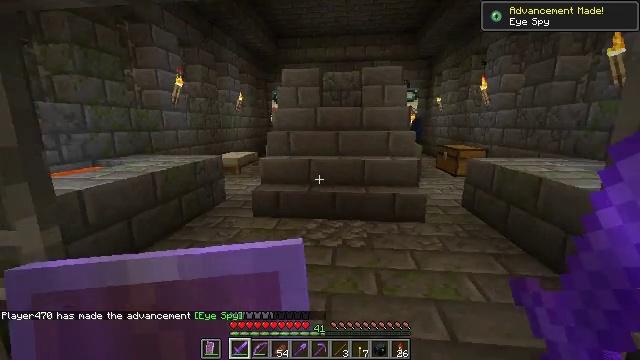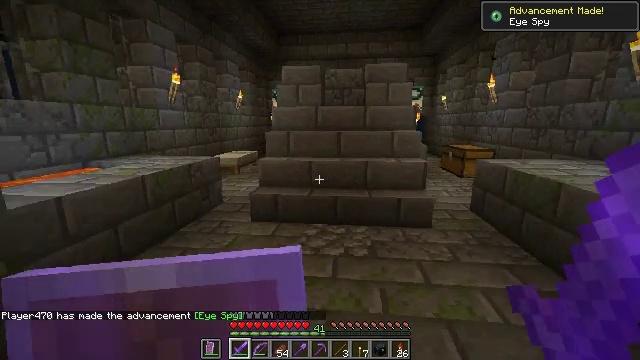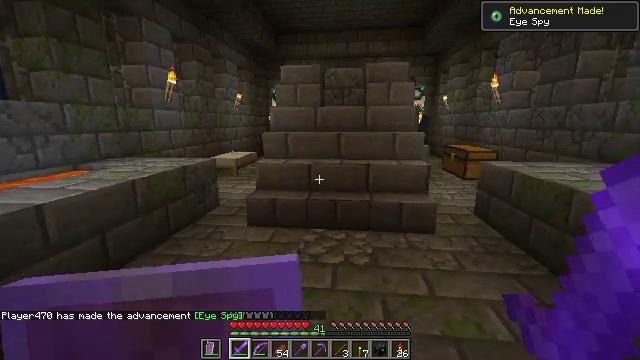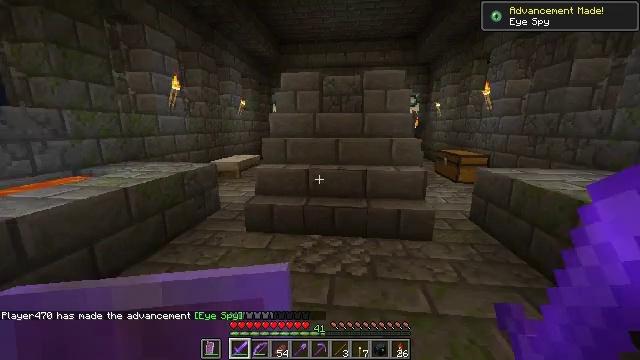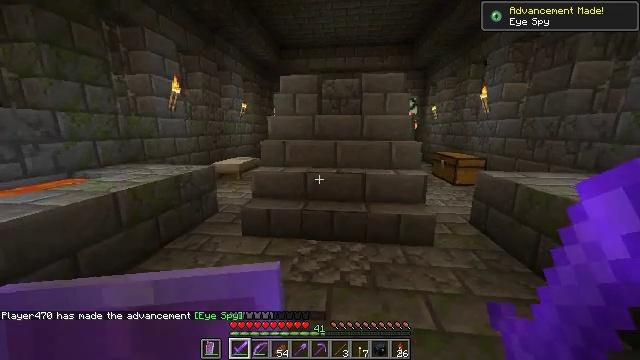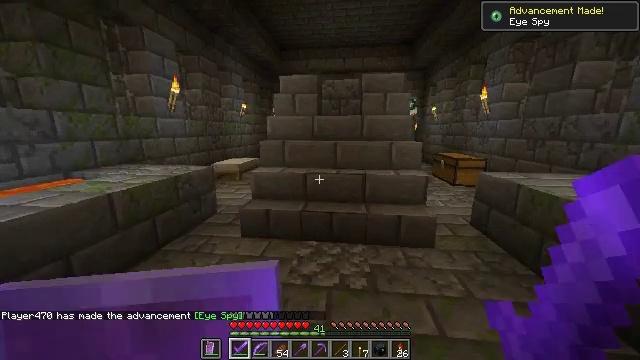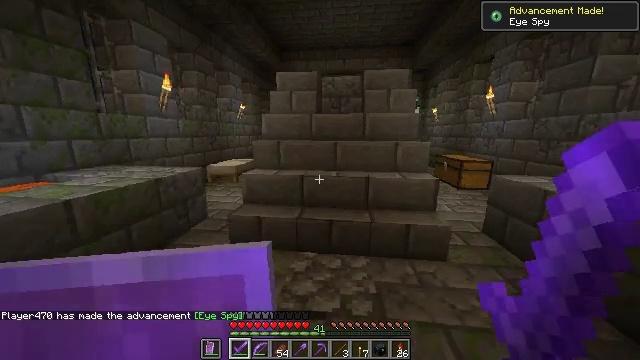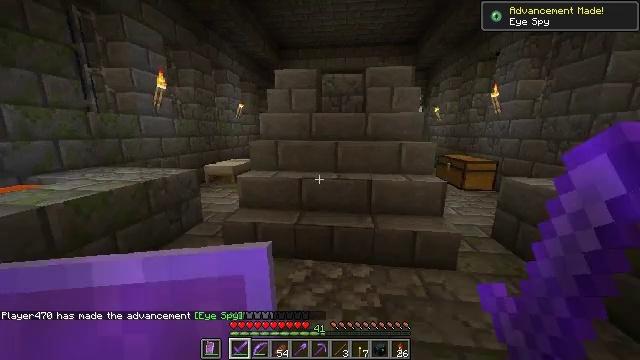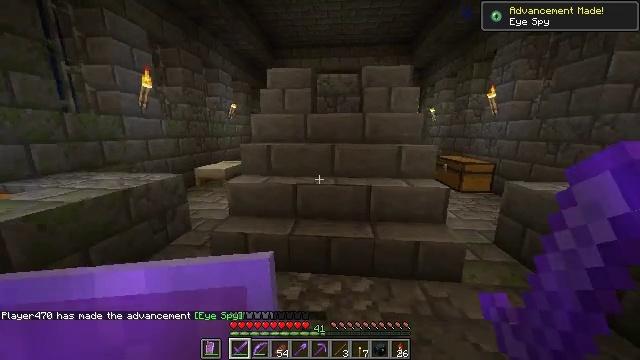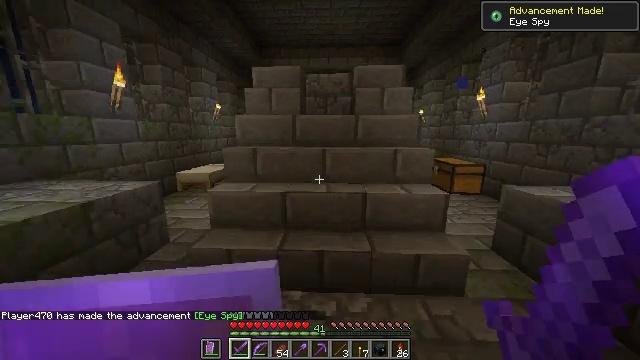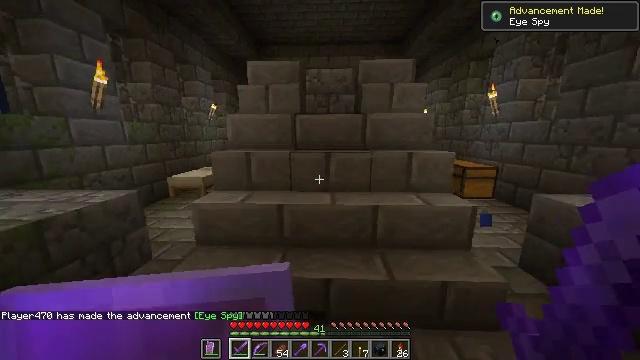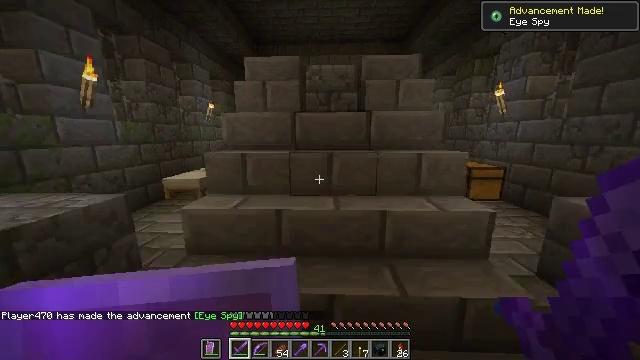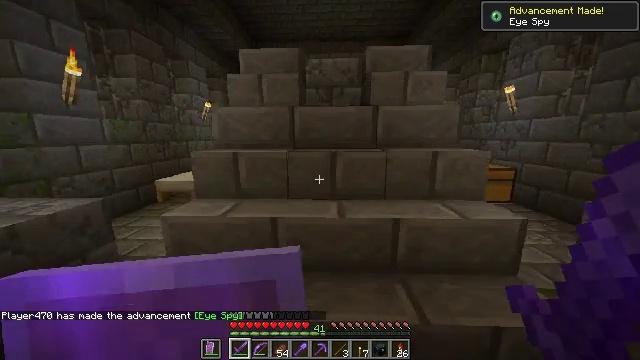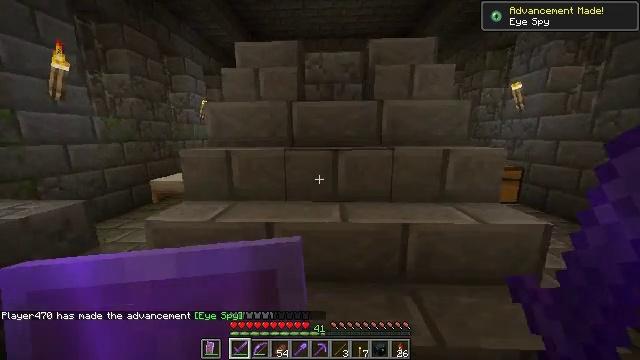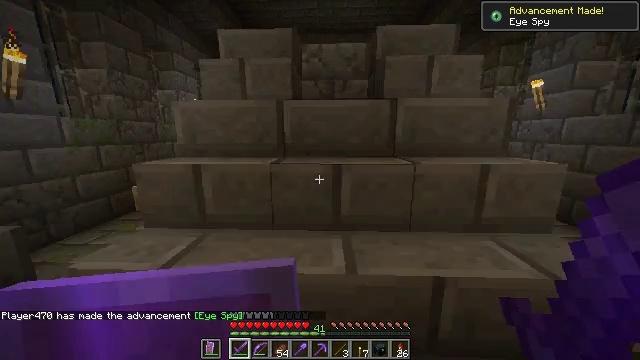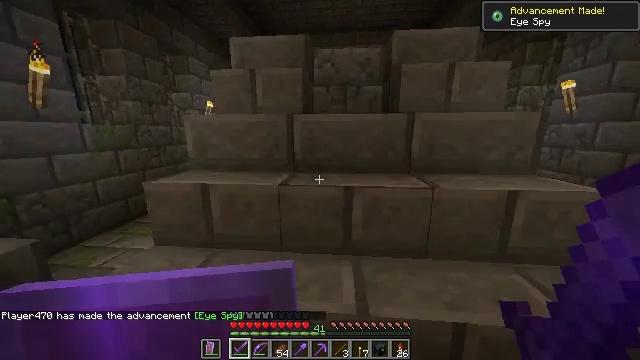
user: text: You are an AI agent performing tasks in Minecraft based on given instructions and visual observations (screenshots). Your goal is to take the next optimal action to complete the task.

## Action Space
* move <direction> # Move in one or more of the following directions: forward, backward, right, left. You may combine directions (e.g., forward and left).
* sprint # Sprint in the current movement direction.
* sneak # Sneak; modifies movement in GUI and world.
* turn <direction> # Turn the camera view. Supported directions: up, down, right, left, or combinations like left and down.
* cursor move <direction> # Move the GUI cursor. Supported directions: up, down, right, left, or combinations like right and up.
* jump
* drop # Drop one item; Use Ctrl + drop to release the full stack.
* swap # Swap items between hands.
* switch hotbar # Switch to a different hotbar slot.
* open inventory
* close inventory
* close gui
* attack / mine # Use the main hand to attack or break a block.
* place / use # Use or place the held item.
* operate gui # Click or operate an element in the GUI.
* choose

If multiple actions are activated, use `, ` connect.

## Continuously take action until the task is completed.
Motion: motion action
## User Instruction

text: Mine the tough obsidian.
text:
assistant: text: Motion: move forward
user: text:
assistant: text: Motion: move forward, sprint
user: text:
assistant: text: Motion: move forward, sprint
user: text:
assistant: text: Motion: move forward, sprint
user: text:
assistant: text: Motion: move forward, sprint
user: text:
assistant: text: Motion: move forward, sprint
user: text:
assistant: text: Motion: move forward, sprint
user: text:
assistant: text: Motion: move forward, sprint, turn right
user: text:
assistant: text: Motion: move forward, sprint, turn right
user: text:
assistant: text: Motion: move forward, sprint
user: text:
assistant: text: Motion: move forward, sprint
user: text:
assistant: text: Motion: move forward, sprint
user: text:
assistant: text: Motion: move forward, sprint
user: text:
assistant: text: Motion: move forward, sprint
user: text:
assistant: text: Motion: move forward, sprint, turn left
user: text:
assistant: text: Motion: move forward, sprint
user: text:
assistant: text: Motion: move forward, sprint
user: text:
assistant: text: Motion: move forward, sprint
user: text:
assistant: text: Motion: move forward, sprint
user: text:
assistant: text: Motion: move forward, sprint
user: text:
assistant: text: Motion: move forward, sprint, turn down
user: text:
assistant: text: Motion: move forward, sprint, turn down
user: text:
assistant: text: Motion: move forward, sprint, turn down
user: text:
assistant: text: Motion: move forward, sprint, turn down
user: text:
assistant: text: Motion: move forward, sprint
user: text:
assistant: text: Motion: no_op
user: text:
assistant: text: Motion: no_op
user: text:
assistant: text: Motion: no_op
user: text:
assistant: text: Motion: no_op
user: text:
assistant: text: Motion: no_op